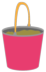
bucket